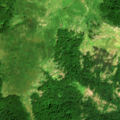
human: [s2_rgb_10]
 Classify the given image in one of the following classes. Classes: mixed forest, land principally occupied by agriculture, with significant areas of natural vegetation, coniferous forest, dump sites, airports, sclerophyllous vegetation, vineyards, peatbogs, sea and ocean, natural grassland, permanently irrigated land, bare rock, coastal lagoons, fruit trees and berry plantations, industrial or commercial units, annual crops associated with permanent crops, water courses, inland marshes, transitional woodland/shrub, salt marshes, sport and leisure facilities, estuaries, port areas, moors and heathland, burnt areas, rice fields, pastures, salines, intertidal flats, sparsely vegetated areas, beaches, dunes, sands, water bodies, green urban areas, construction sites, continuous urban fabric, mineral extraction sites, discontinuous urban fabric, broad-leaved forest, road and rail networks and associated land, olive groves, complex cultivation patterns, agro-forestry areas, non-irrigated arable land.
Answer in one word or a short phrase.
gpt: broad-leaved forest, natural grassland, transitional woodland/shrub, sparsely vegetated areas